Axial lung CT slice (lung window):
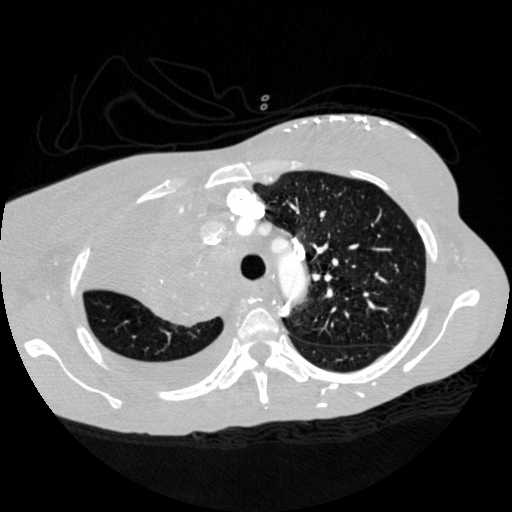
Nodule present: no